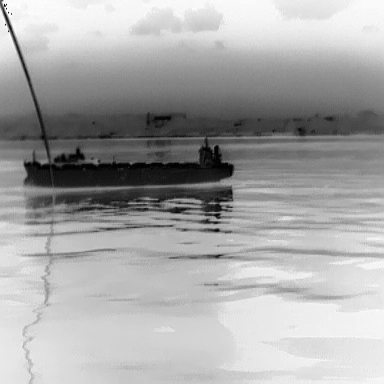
There are two objects shown in the infrared image, including a liner, and a canoe.